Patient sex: M
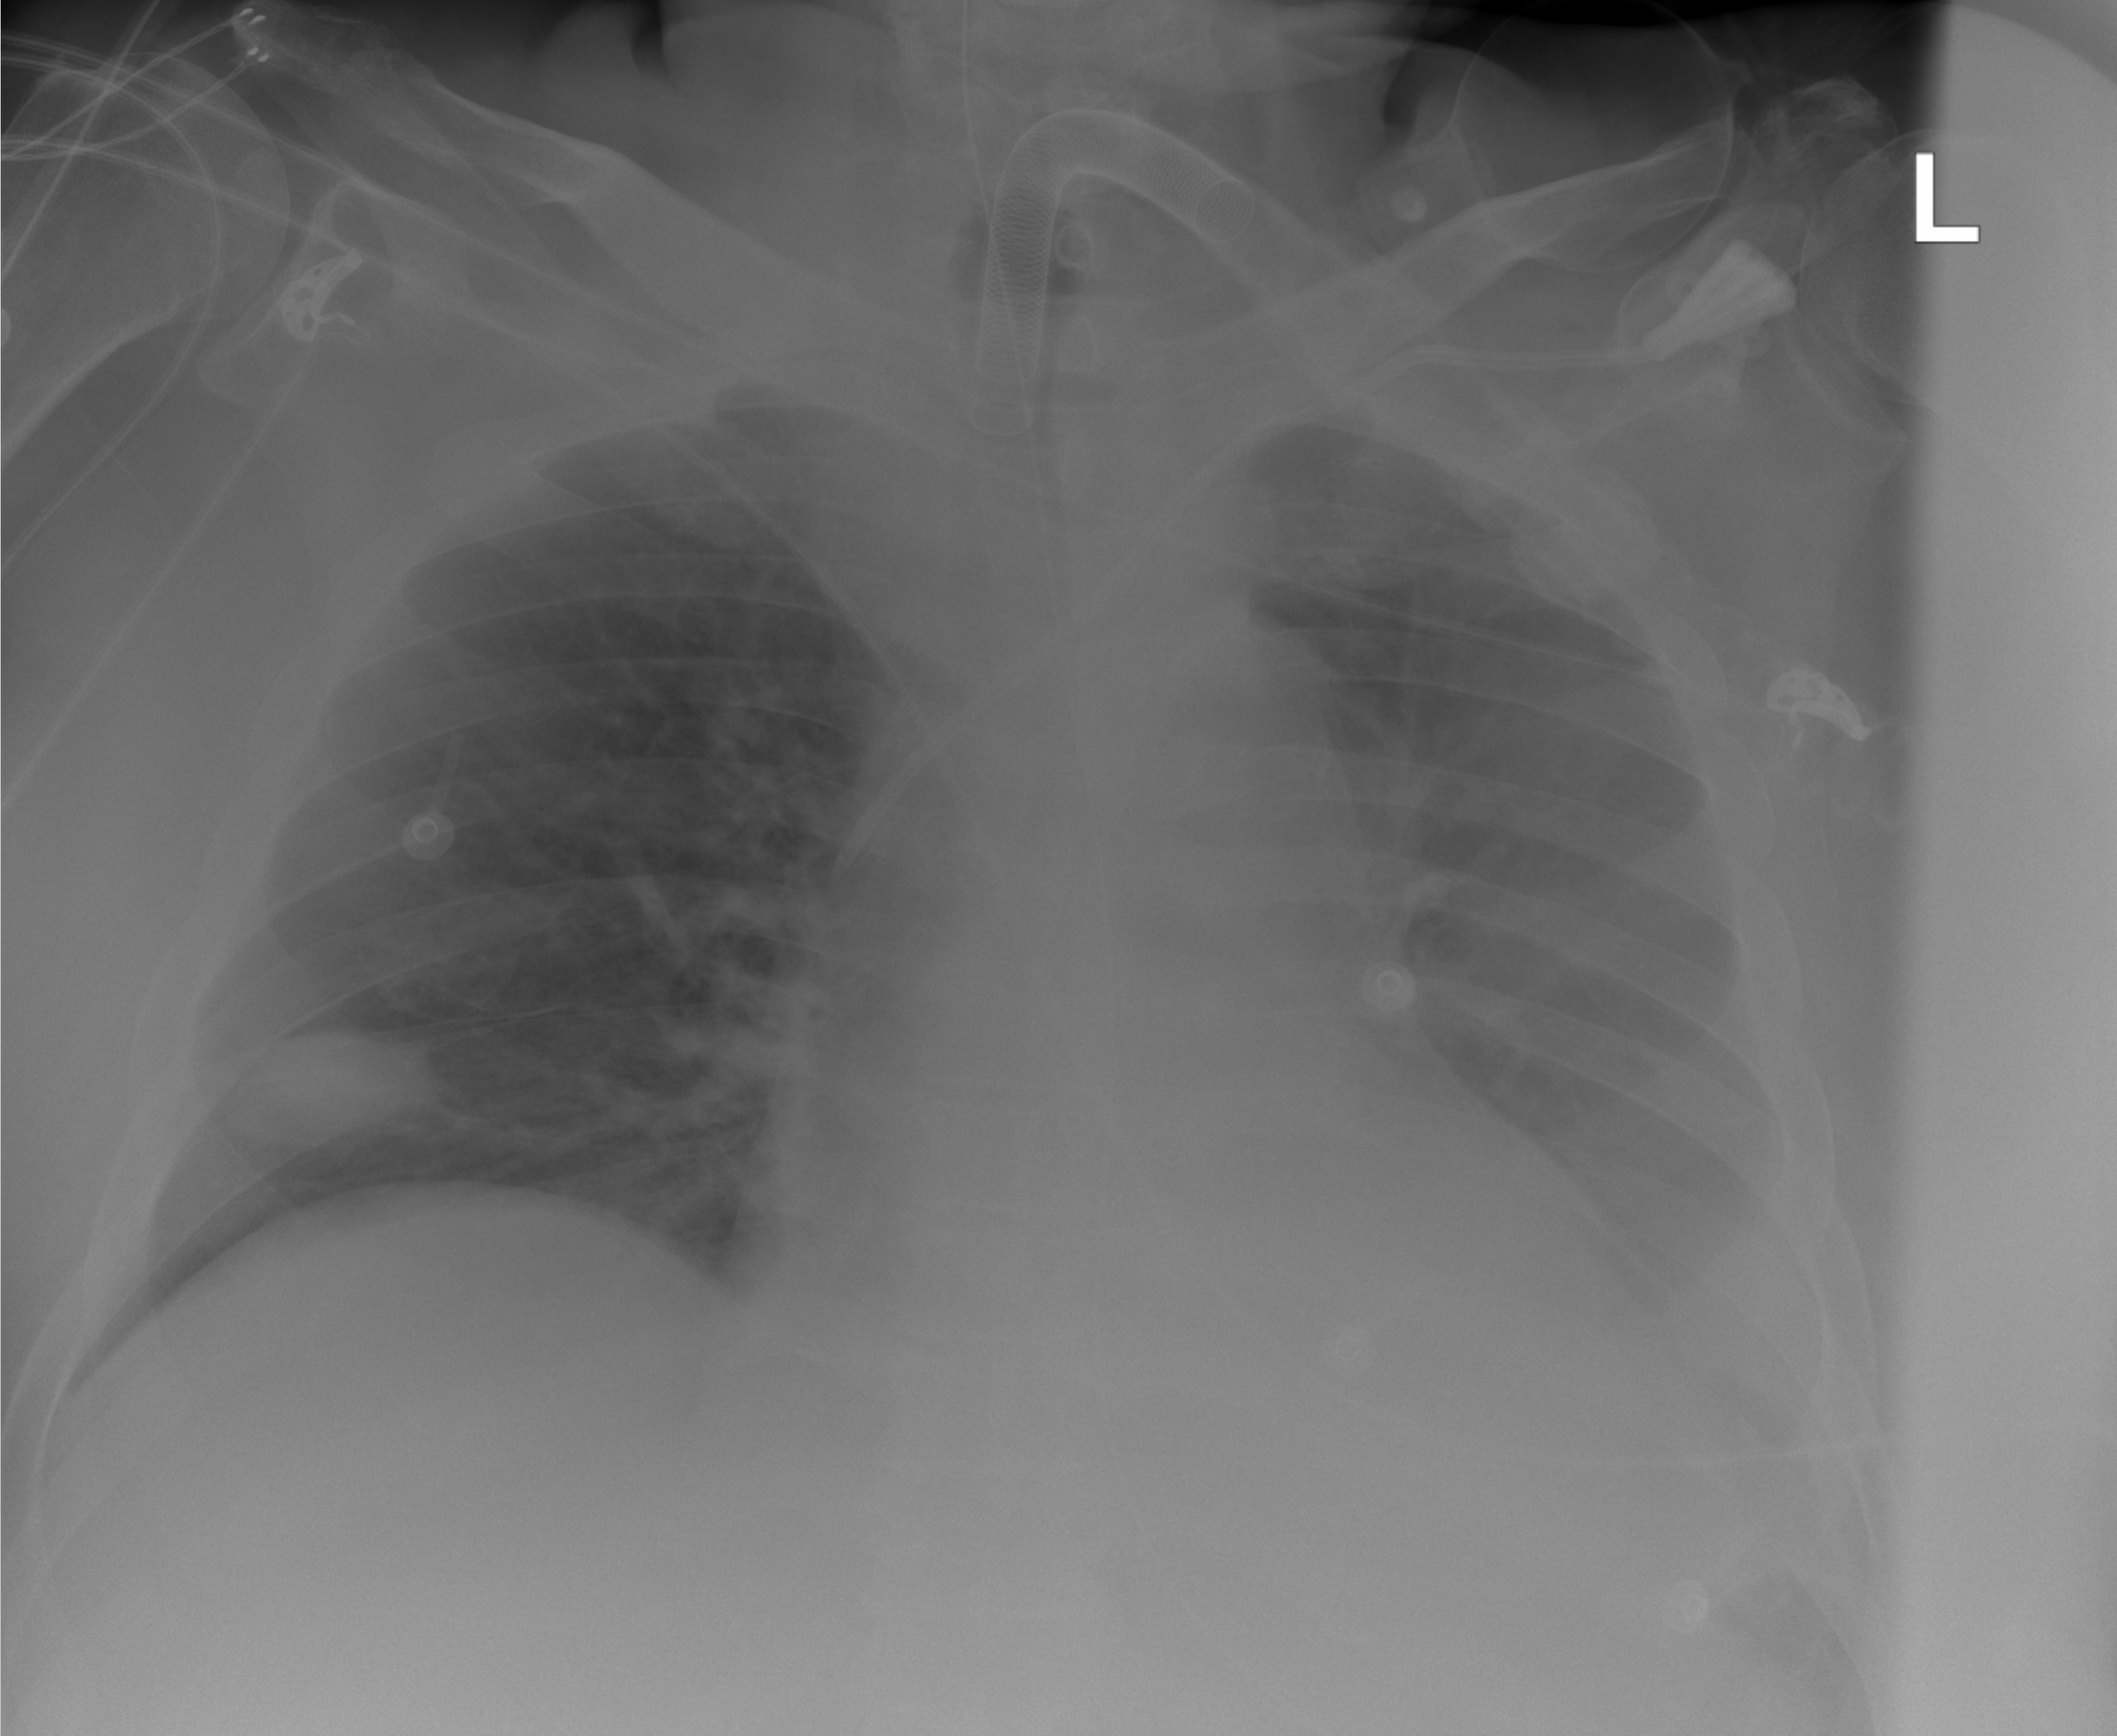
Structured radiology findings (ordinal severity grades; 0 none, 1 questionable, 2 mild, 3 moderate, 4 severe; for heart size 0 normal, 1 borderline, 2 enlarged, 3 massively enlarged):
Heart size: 2
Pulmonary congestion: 0
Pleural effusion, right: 2
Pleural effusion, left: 2
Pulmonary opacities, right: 0
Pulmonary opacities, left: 0
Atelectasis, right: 2
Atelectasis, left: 2